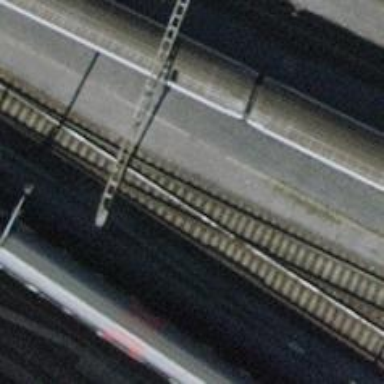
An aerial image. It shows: Rail yard with electrified rails and single track.